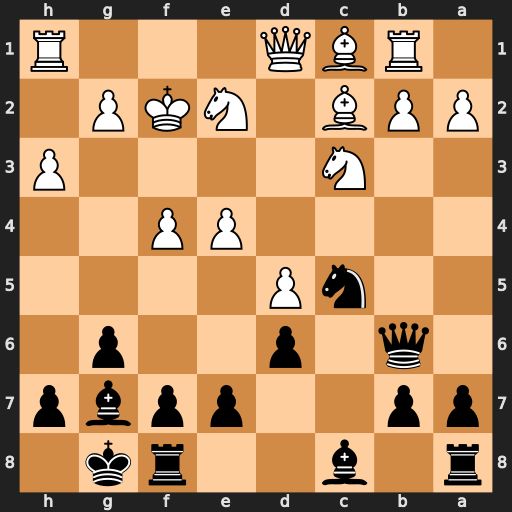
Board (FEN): r1b2rk1/pp2ppbp/1q1p2p1/2nP4/4PP2/2N4P/PPB1NKP1/1RBQ3R
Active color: b
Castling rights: -
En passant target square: -
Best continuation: Nxe4+ Kf3 Qf2+ Kxe4 Bf5#